Question: I wanted the help of you fellow users of Java in making up my computer project. I want to add the loop command for the "if-else"method given in the code below . I am attaching a picture of the design for clearer understanding.
Objective:
To make a calculator which shows how many odd or even numbers I have entered.
Problem:
I am not sure what the loop method is like.
'''
private void jButton1ActionPerformed(java.awt.event.ActionEvent evt) {
int odd = 0 ;
int even = 0 ;
int a = Integer.parseInt(txt1.getText());
if (a%2==0)
{
even++;
lbleven.setText(""+even);
}
else
{
odd++;
lblodd.setText(""+odd);
}
}
'''

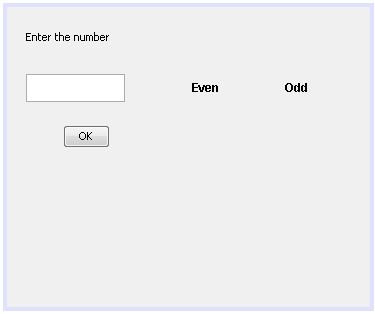
Answer: Every time you click on the button, even and odd will set to zero as they are local variables not instance variables, you have to make them instance variables so that they can hold the last value set to them.
'''
private int odd;
private int even;
//....
private void jButton1ActionPerformed(java.awt.event.ActionEvent evt) {
int a = Integer.parseInt(txt1.getText());
if (a%2==0)
{
even++;
lbleven.setText(""+even);
}
else
{
odd++;
lblodd.setText(""+odd);
}
}
'''
Or, you can get the odd&even labels text every time and increase them inside your condition.
'''
int even= Integer.parseInt(lbleven.getText());
lbleven.setText(""+(++even))
'''